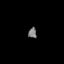
Tissue: prostate
Cell type: T cells
Senescence score: 0.362
Nuclear area (px): 85
Mean DAPI intensity: 119.541